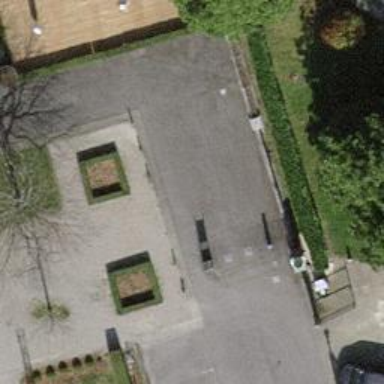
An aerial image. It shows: Asphalt driveway in living street.